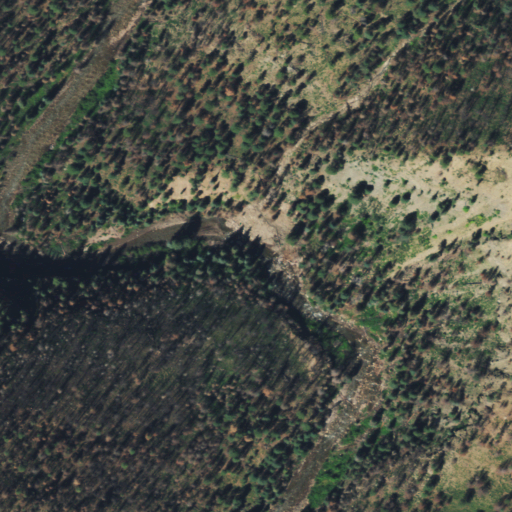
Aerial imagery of valley in Colorado named Stony Gulch containing grassland and shrub